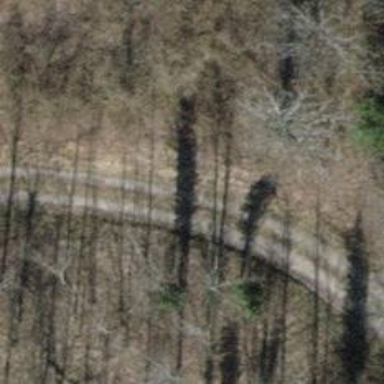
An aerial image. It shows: Pebblestone track with grade2 quality.